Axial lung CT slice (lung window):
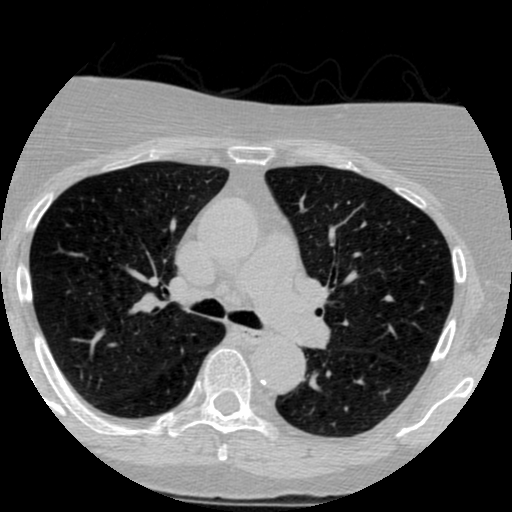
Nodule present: no